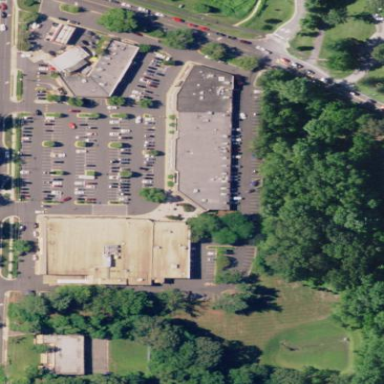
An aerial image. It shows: Retail area.